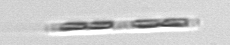
Label: Leptocylindrus